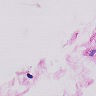
Metastatic tissue present: no